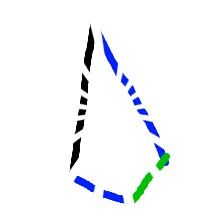
Shape: kite